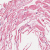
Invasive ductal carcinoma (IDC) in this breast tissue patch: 0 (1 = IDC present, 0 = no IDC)